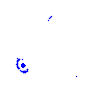
Particle: electron